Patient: sex M, age 26
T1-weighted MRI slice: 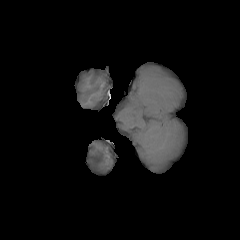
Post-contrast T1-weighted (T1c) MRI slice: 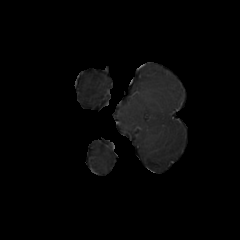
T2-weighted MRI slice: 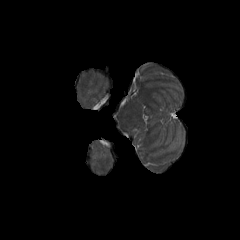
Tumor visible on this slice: no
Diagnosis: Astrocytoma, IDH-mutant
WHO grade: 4